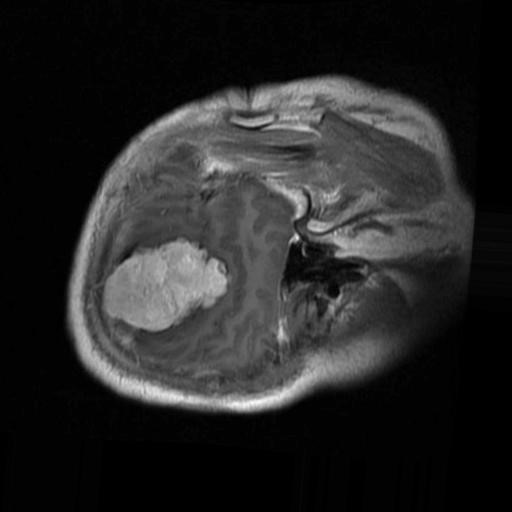
Label: brain_menin